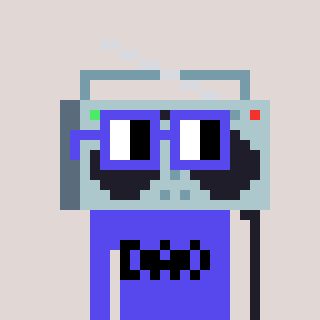
a pixel art character with square blue glasses, a boombox-shaped head and a computerblue-colored body on a warm background